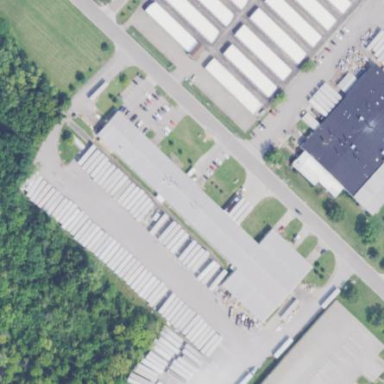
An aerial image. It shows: Warehouse.